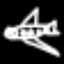
Label: airplane